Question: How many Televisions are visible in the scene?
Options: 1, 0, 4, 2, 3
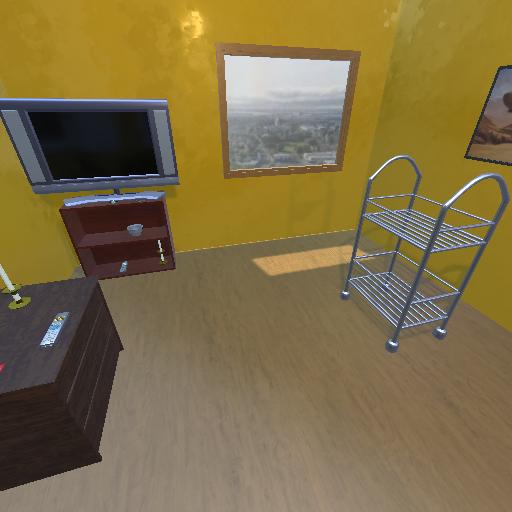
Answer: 1